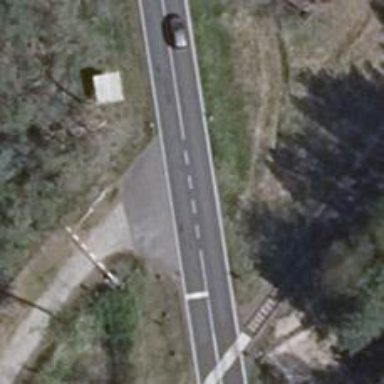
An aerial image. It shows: Secondary road with asphalt surface.